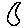
Label: moon